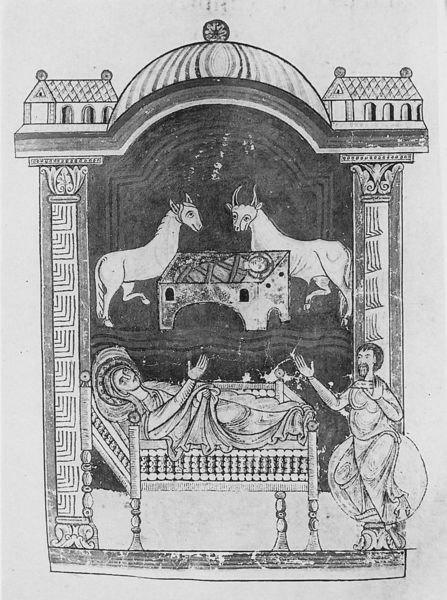
Titel: Sakramentar
Standort: Herkunftsort: Autun (EU - F)
Institution: Autun, Bibliothèque municipale
Schlagwörter: säulen, tier, tiere, esel, pferd, kuh, rind, bett, kloster, stern, rüstung, christus, jesus, schmerz, mittelalter, stall, maria, ochse, mittelalterlich, handschrift, josef, joseph, geburt, krippe, gewickelt, weihnachten, buchmalerei, christkind, windeln, kribbe, krib, bethlelem